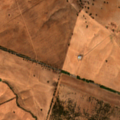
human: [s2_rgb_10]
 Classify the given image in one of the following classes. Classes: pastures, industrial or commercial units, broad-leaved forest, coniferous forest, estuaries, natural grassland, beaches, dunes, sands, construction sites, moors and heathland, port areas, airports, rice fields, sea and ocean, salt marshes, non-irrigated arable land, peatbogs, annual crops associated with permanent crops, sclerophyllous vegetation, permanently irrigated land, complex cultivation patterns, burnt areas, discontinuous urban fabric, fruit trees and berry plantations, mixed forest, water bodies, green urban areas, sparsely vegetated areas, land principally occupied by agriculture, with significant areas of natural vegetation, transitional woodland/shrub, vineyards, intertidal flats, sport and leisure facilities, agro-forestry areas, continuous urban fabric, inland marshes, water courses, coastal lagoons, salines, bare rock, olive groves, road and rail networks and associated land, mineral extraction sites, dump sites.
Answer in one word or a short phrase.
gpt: non-irrigated arable land, transitional woodland/shrub